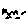
Label: bird